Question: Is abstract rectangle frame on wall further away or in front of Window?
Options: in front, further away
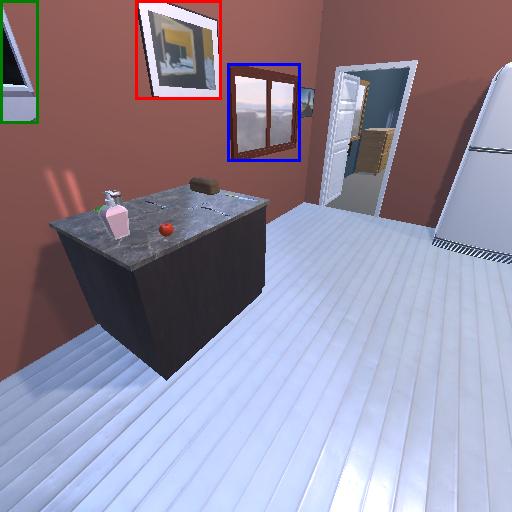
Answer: in front